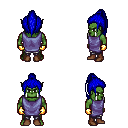
a pixel art fantasy rpg character, male body template, orc, green skin, chain tabard jacket, metal pants, blue long topknot hairstyle, gold gloves, brown shoes, four views (front, back, left, right), 2x2 character sprite sheet, small pixel art, hard edges, no anti-aliasing